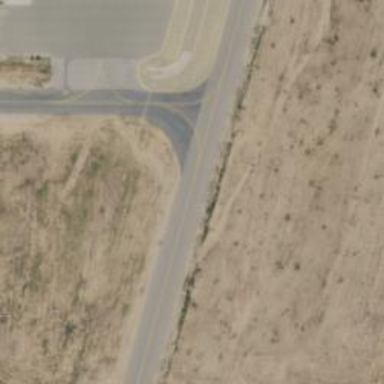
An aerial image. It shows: View of taxiway at the airport.